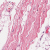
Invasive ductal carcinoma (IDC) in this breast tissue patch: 0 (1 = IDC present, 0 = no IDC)